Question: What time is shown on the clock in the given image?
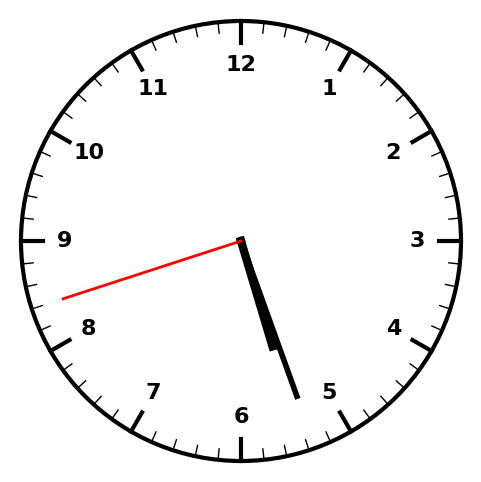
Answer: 05:26:42